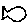
Label: fish